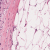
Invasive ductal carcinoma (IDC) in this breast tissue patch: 1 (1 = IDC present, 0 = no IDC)